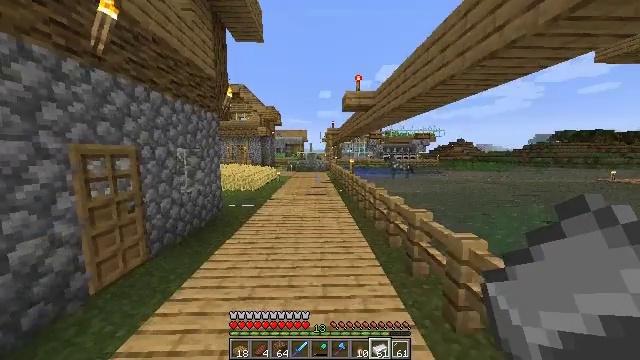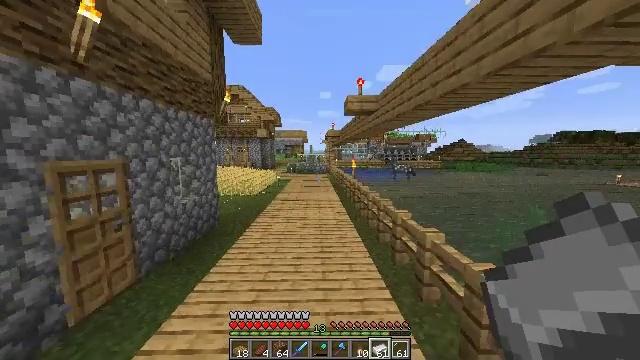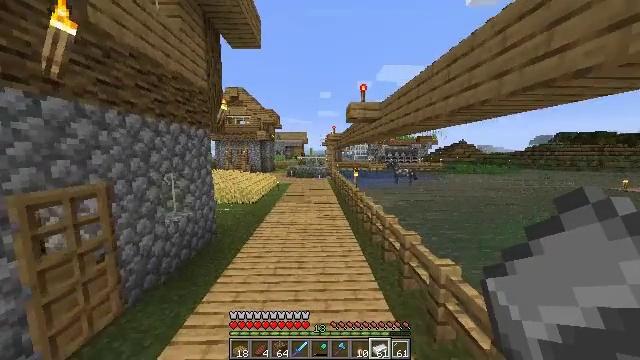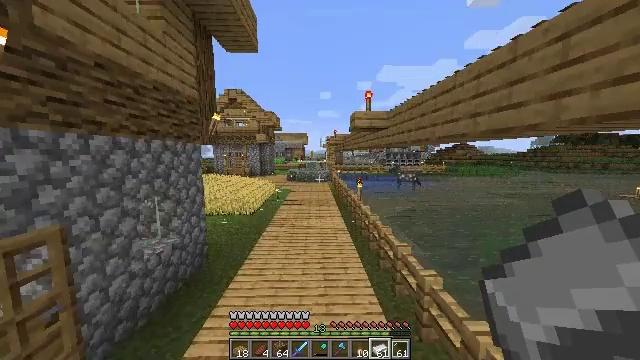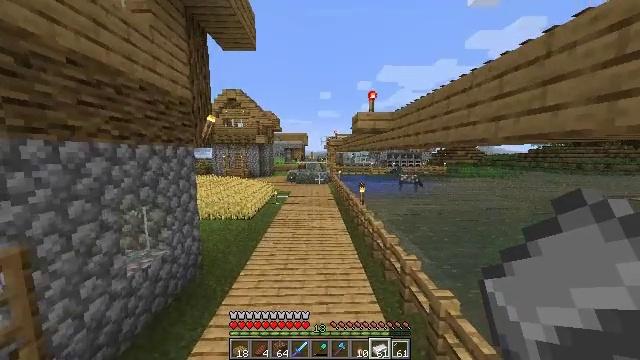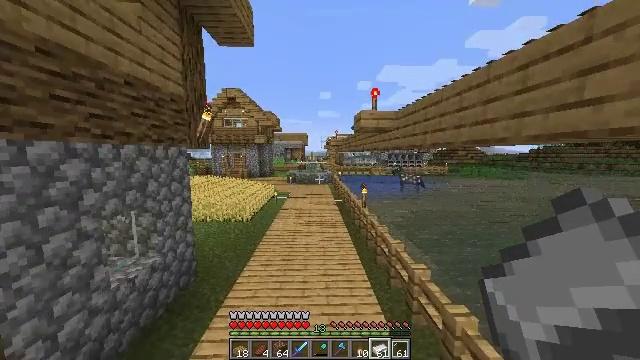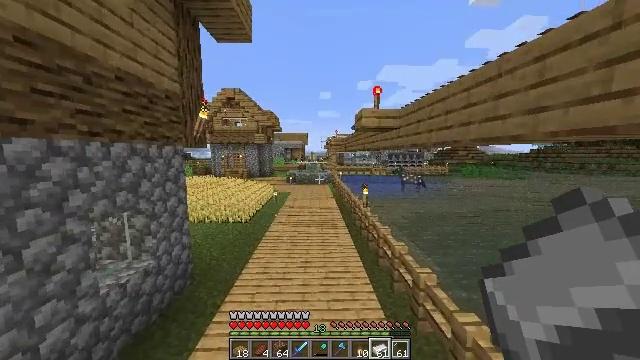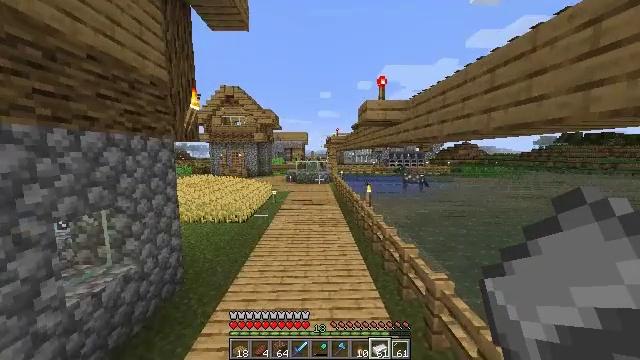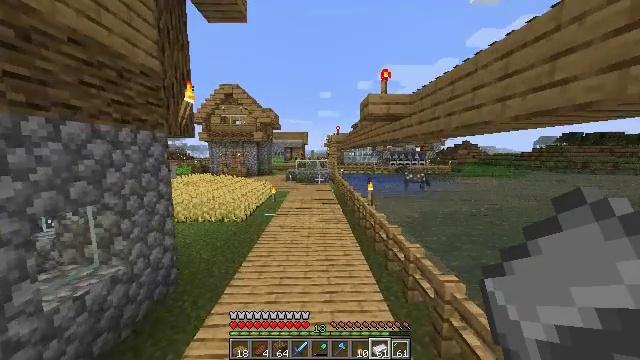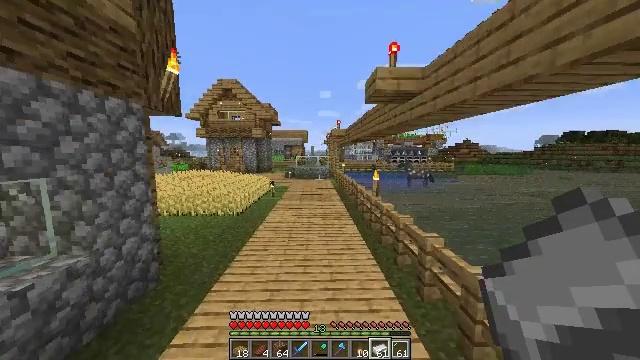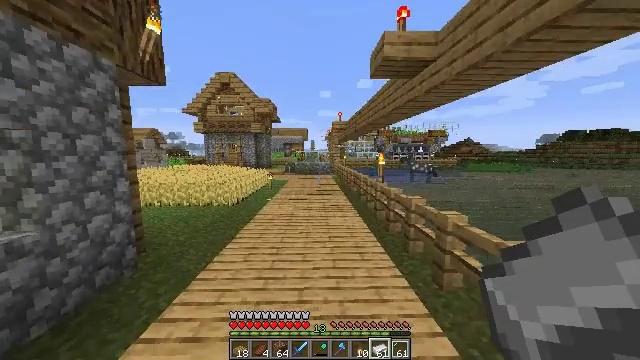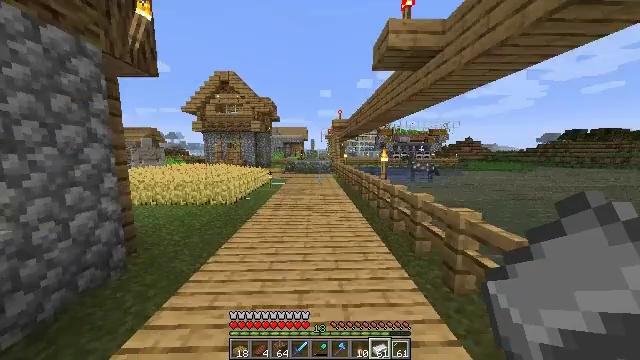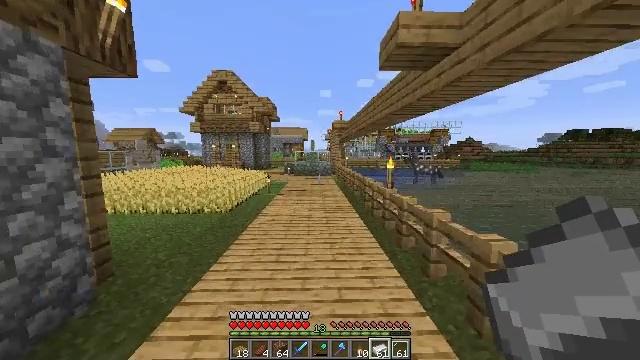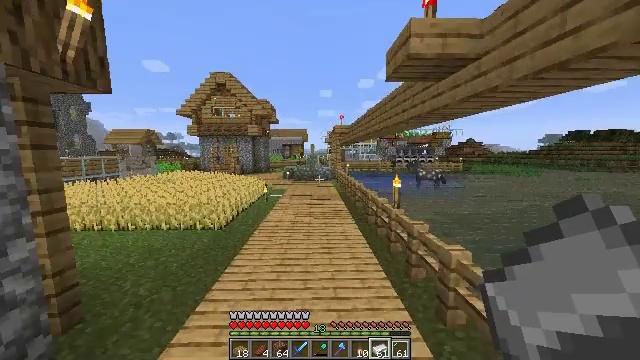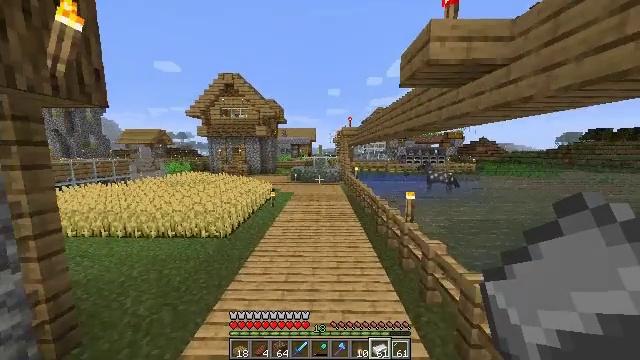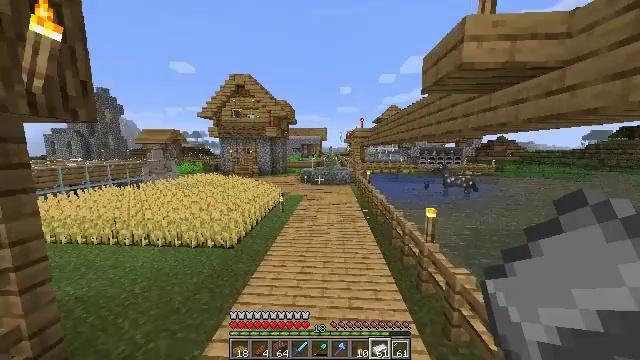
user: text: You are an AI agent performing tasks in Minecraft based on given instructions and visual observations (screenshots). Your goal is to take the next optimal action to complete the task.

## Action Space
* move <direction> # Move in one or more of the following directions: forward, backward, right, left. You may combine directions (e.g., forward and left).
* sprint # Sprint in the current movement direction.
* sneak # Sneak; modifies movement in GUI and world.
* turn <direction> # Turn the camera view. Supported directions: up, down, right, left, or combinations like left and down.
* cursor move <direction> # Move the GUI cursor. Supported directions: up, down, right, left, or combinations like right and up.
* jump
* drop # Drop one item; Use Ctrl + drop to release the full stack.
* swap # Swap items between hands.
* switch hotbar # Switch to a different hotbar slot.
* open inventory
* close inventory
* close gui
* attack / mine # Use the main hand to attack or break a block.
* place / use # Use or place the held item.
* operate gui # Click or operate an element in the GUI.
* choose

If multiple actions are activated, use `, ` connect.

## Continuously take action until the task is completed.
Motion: motion action
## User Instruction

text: Open the crafting table and craft a clock.
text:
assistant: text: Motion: move forward, jump
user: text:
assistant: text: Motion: move forward, jump
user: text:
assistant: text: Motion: move forward, jump
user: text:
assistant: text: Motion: move forward, jump
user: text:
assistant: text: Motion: move forward, sprint, jump
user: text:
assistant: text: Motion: move forward, sprint, jump
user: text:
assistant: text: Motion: move forward, sprint, jump
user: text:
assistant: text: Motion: move forward, sprint, jump
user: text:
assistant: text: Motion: move forward, sprint, jump
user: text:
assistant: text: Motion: move forward, jump
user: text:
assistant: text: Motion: move forward, jump
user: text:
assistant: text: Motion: move forward, jump
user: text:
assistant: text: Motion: move forward, jump
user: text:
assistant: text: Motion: move forward, sprint, turn left, jump
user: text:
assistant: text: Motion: move forward, sprint, turn left, jump
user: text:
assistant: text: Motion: move forward, sprint, turn left, jump
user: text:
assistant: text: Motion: move forward, sprint, jump
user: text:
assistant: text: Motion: move forward, sprint, jump
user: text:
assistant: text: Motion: move forward, jump
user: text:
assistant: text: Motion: move forward, jump
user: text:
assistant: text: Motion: move forward, jump
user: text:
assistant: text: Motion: move forward, jump
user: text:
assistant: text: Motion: move forward, sprint, jump
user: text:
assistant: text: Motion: move forward, sprint, jump
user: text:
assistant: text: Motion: move forward, sprint, jump
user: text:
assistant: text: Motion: move forward, sprint, jump
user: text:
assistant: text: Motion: move forward, jump
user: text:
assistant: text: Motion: move forward, turn left, jump
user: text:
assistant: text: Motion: move forward, turn left, jump
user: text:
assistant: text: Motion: move forward, turn left, jump